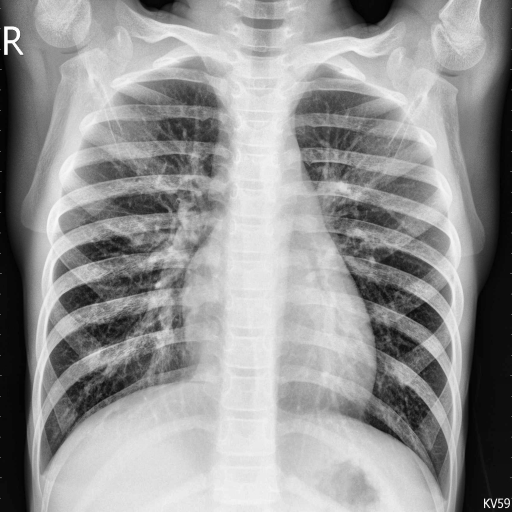
Finding: NORMAL